Question: I'm making a ecard. When the user clicks the card, it will open and show its contents. How do I make this in CSS and javascript? I am using perspective and rotation, as you can see <URL>. If you know an example that looks like what I'm trying to do, please post the link.

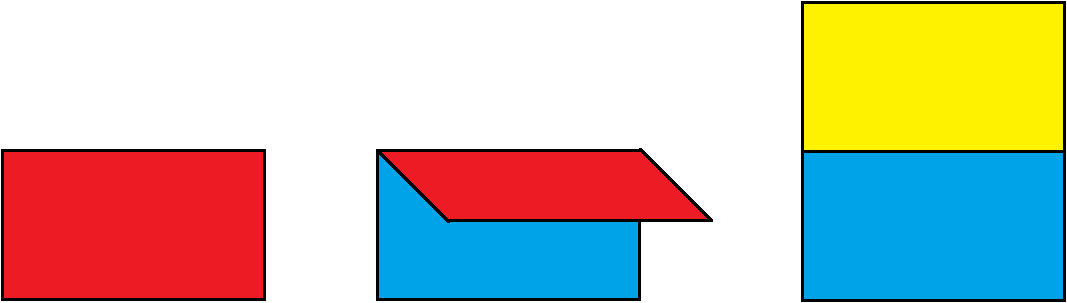
Answer: Here's the solution that I've played with:
1. Create a style that does the rotation animation.
2. Create a style for the end result of the animation (basically the same as your to section in the animation style.
3. Create a button or trigger to add the rotation style to your <div>
4. Set a timeout in JavaScript for the same duration as your animation.
5. Once the timeout triggers, remove the animation style and add the end result style
<URL>. Getting the back side to work had a few quirks. The backside has to be positioned so that its right edge lines up with the front side's left edge. Then, you must rotate the back side -180 degrees so that it starts out behind the front page. Also, I had to switch the z-indexes once the animation had reached the midpoint.
All of this is hard to explain here, so I devoted <URL> to it. I created a bunch of visuals to help make it clear.